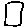
Label: square